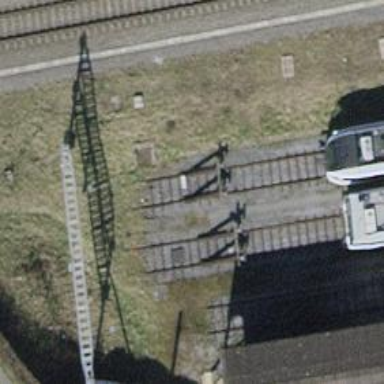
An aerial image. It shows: Railway buffer stop.